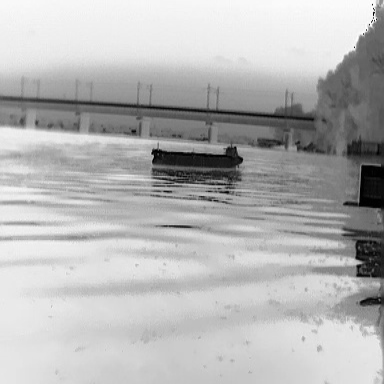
There is a liner in the infrared image.